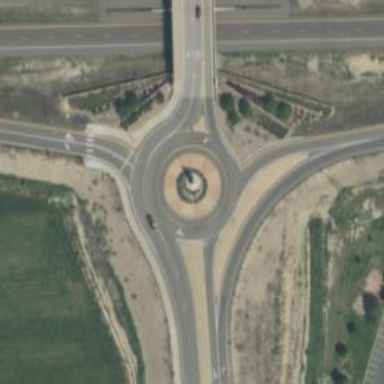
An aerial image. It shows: Secondary road with asphalt surface leading to roundabout.